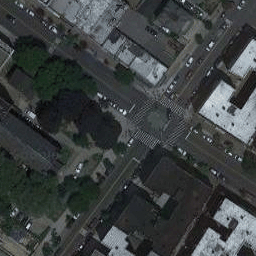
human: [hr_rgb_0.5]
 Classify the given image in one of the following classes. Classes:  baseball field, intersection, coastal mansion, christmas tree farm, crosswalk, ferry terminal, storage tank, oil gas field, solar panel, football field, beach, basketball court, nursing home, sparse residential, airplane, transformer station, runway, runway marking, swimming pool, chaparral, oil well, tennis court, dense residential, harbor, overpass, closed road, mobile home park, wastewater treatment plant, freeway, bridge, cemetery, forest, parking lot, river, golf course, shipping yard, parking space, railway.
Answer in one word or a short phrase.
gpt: intersection